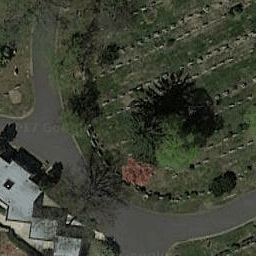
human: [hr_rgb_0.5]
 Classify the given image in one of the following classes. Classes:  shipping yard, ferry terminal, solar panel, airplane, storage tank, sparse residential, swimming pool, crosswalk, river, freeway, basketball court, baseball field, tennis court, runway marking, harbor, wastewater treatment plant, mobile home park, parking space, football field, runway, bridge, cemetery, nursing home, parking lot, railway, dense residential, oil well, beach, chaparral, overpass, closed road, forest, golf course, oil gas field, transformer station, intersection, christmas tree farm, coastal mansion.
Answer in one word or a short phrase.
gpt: cemetery